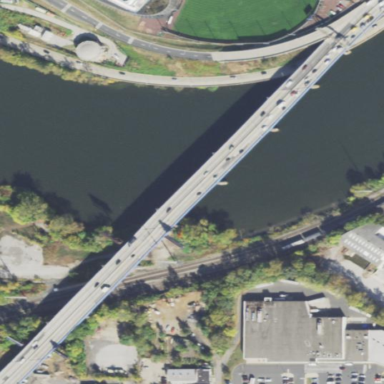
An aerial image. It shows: Man-made bridge.